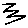
Label: zigzag